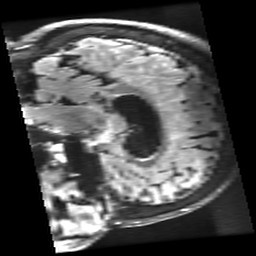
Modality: FLAIR
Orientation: sagittal
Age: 60
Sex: female
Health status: healthy
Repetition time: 12 s
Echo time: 0.09782 s